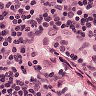
Metastatic tissue present: no